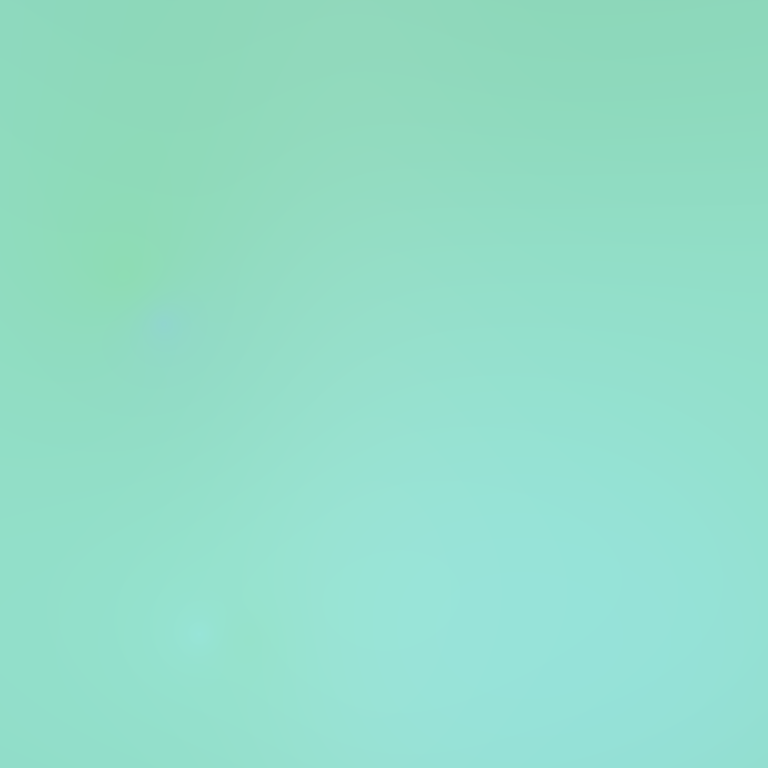
Abstract light effect, smooth gradient from soft teal to light mint, calm atmosphere, diffuse light, no room, no furniture, no objects.